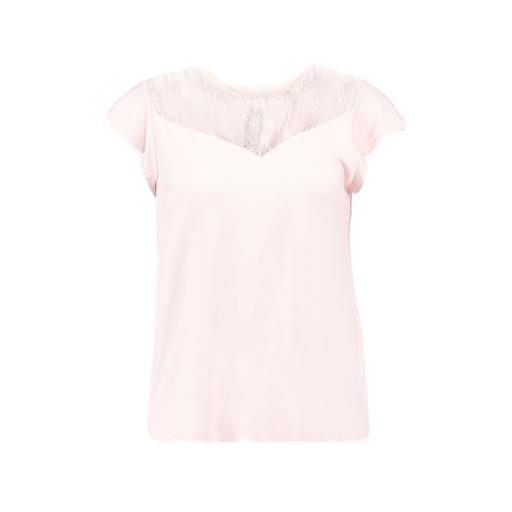
lace-yoke t-shirt, pink lace-detail shirt, pink lace-accented top, white background